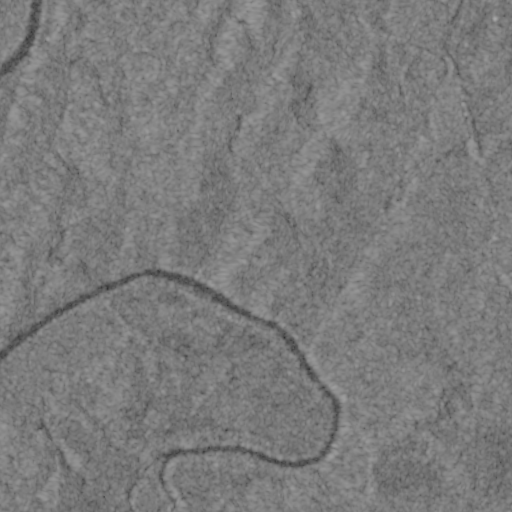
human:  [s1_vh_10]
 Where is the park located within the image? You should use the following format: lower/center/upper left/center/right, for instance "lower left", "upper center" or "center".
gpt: The park is located in the lower left of the image.
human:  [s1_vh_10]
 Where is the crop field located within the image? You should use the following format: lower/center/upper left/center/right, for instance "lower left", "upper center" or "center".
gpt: There is no crop field in the image.

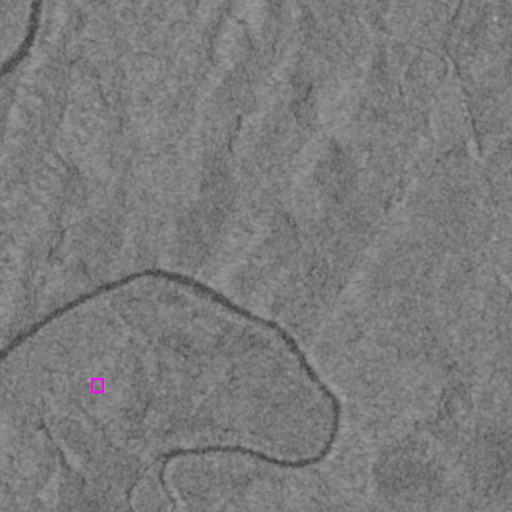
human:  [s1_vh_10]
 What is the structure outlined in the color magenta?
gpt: The structure outlined in magenta is a park.
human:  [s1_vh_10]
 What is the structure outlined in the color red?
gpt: There is no red outline.